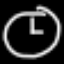
Label: clock